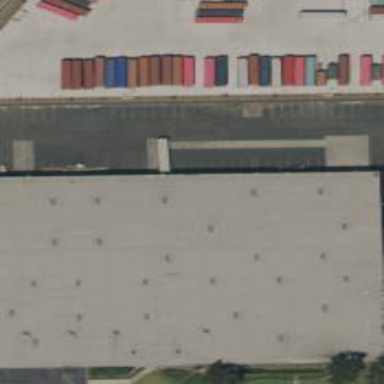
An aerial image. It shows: Warehouse building.